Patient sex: M
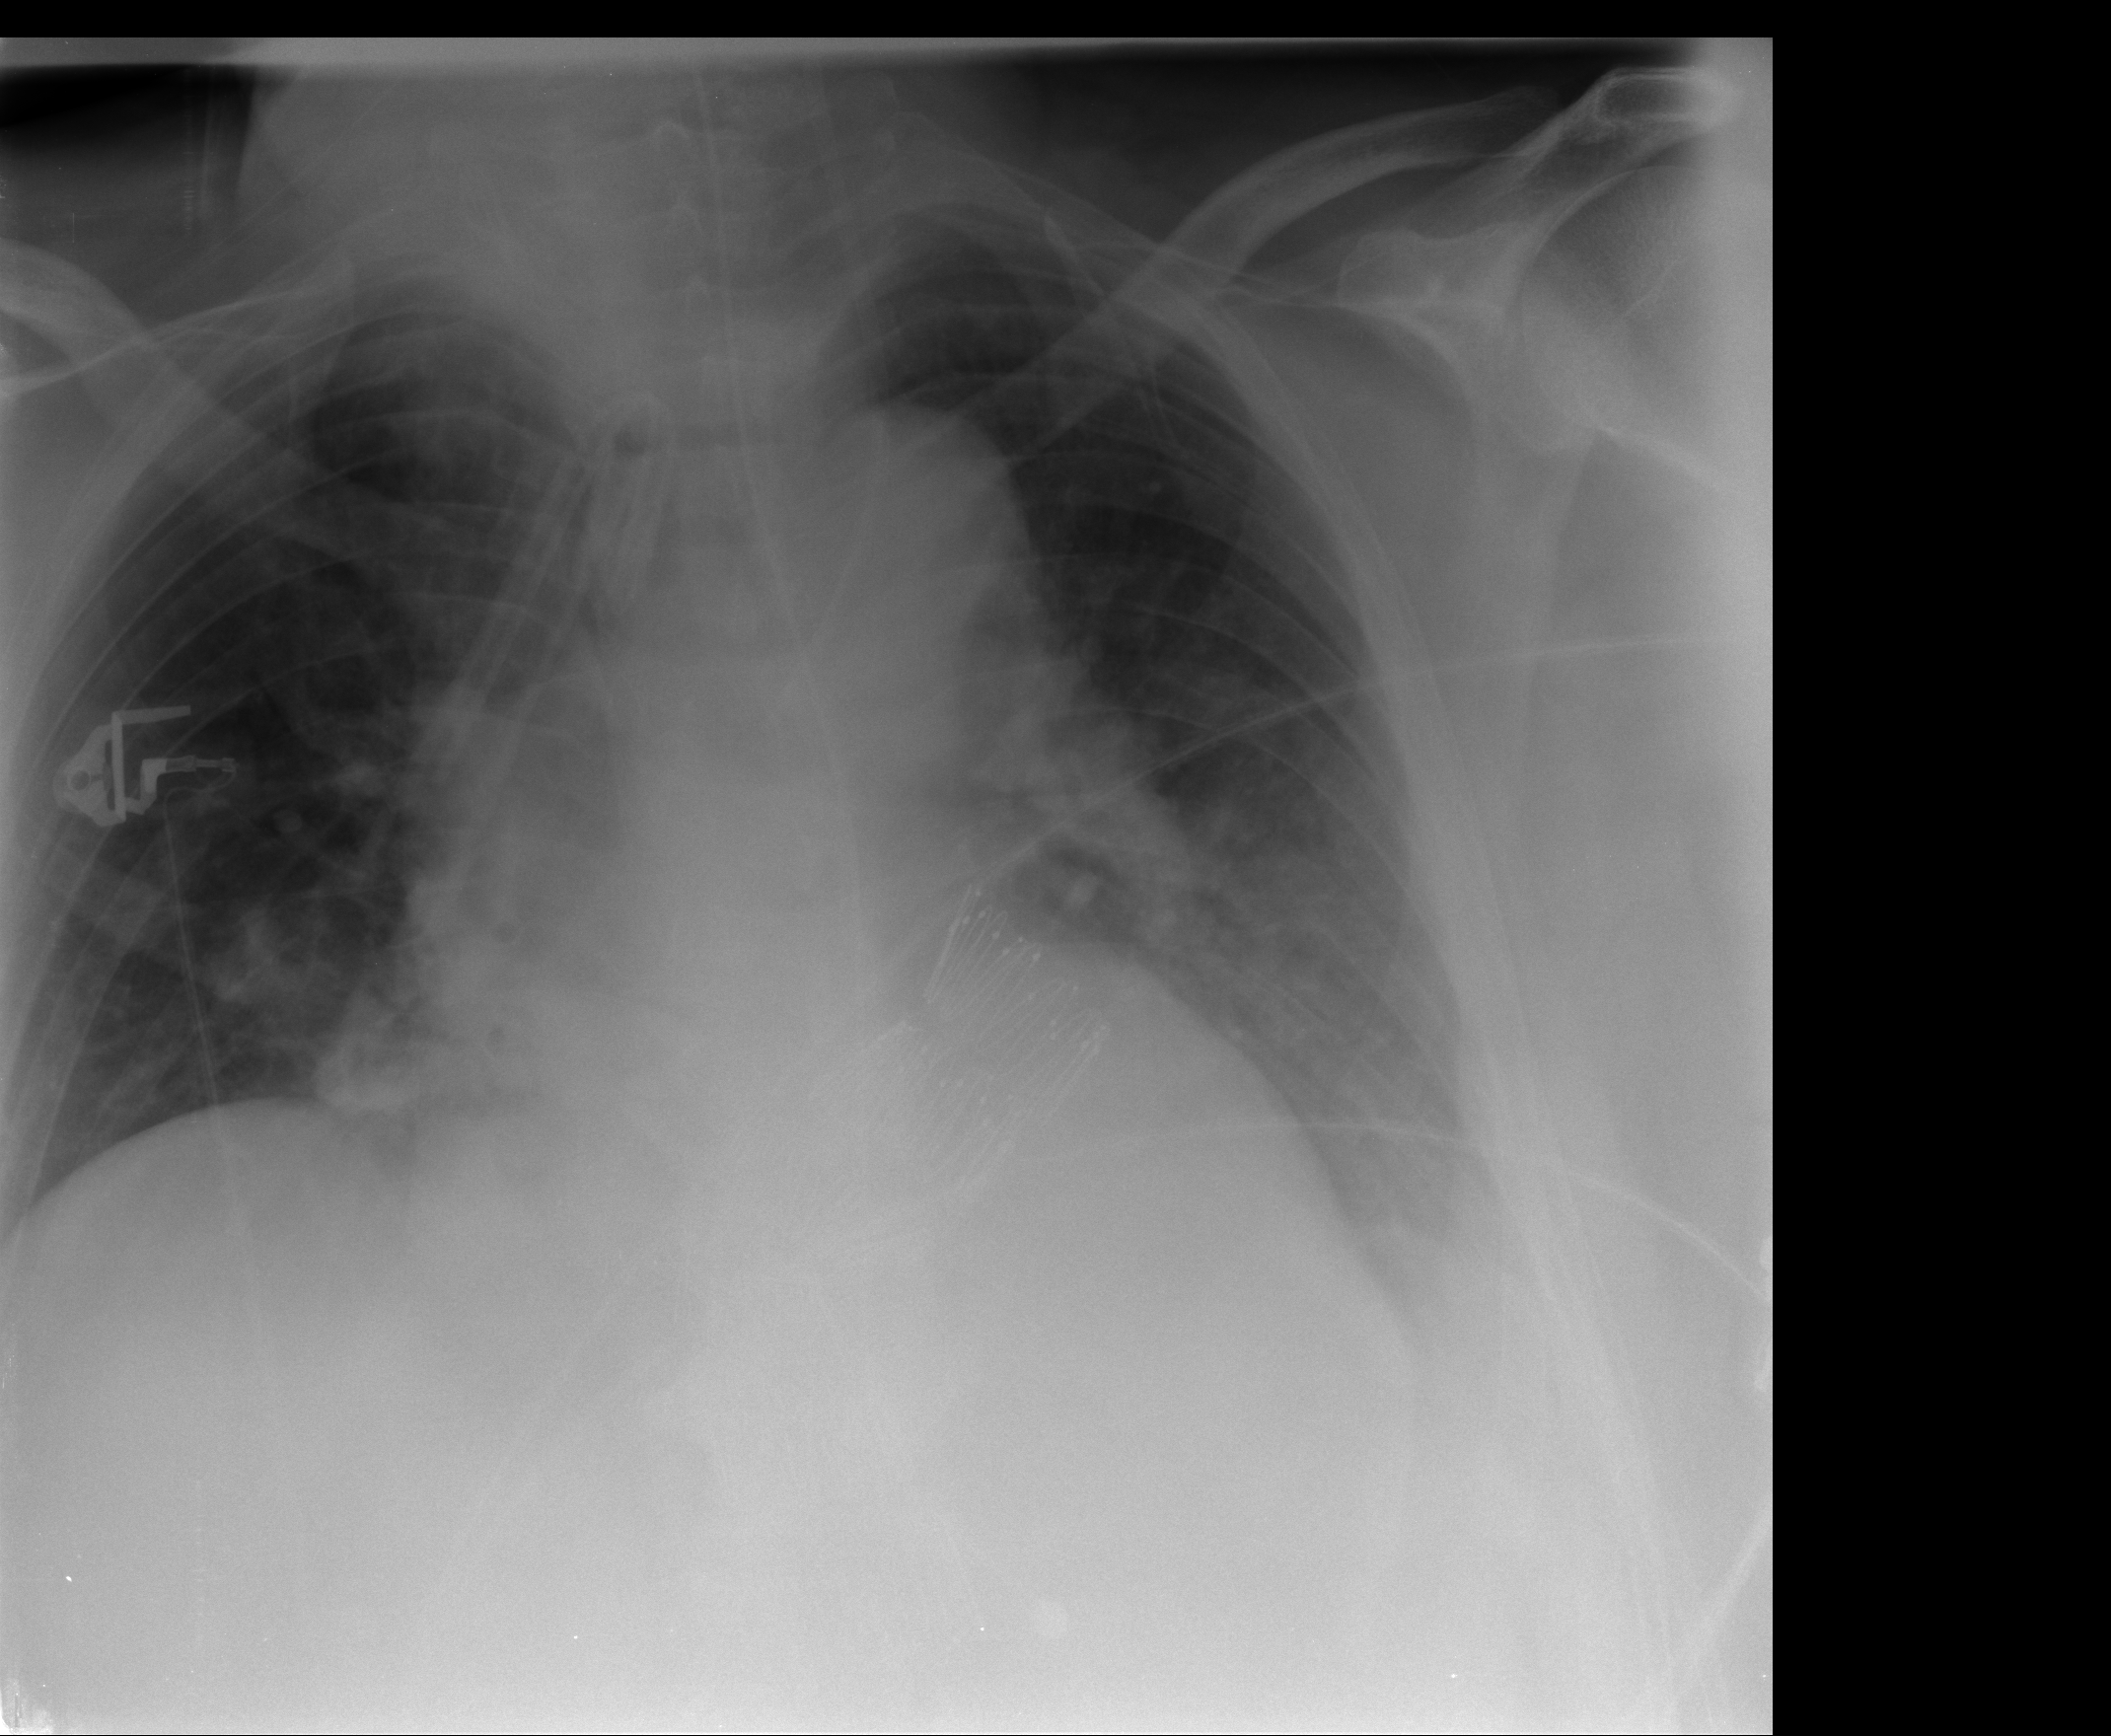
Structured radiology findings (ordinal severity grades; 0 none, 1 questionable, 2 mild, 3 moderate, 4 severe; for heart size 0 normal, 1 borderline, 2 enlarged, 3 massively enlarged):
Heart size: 2
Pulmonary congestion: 1
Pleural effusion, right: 0
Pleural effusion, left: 2
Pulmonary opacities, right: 2
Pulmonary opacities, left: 0
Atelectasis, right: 2
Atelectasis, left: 2